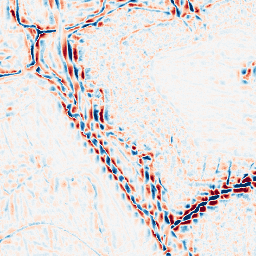
Category: wavelet
Decomposition family: wavelet_dwt
Decomposition parameters: wavelet: sym4
level: 3
Upsampling method: bicubic
Upsampling parameters: scale: 8
Upsampling scale: 8